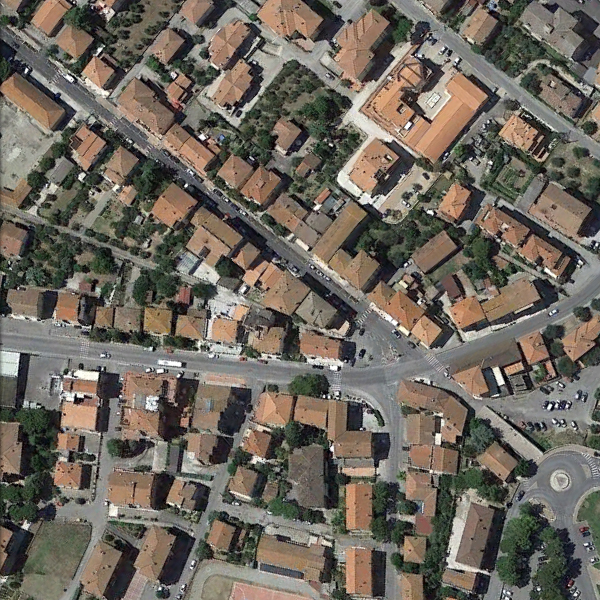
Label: DenseResidential